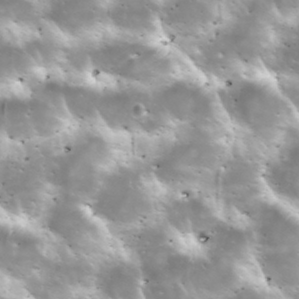
Label: non_frost